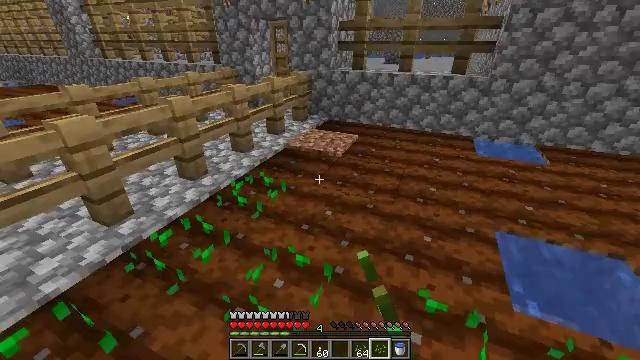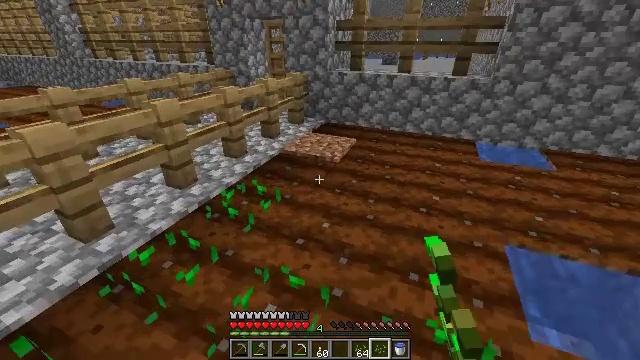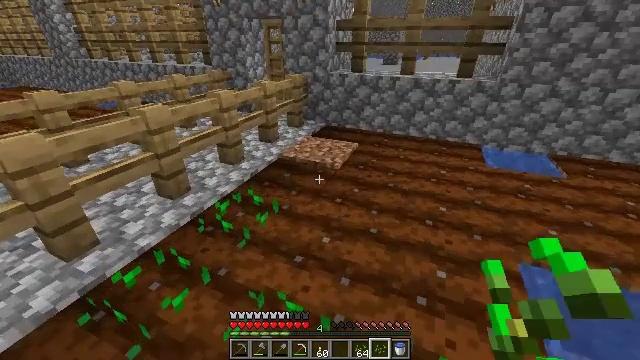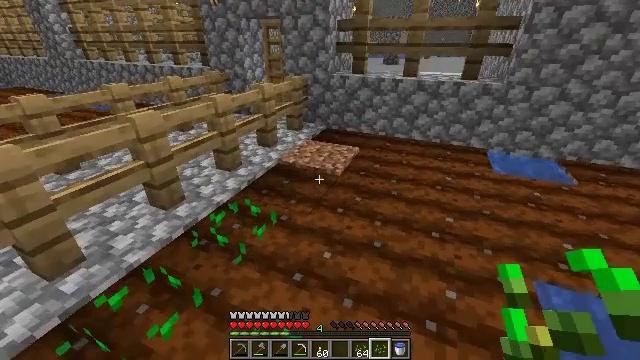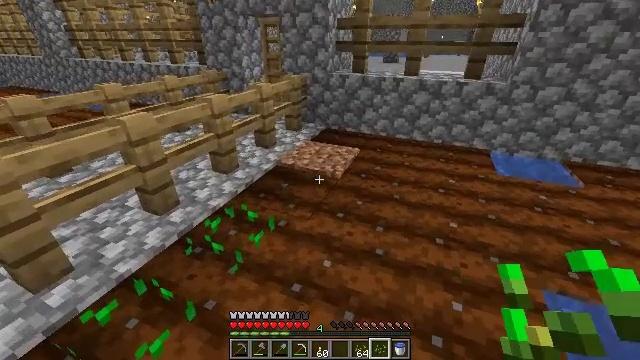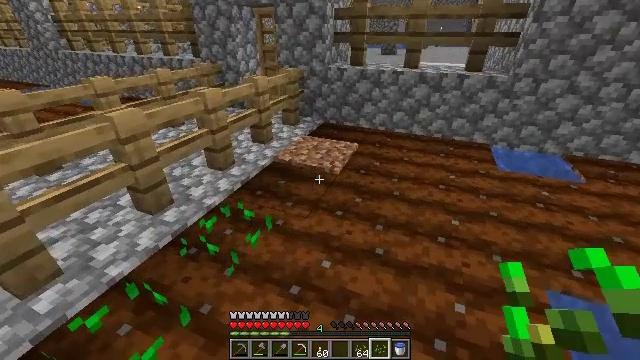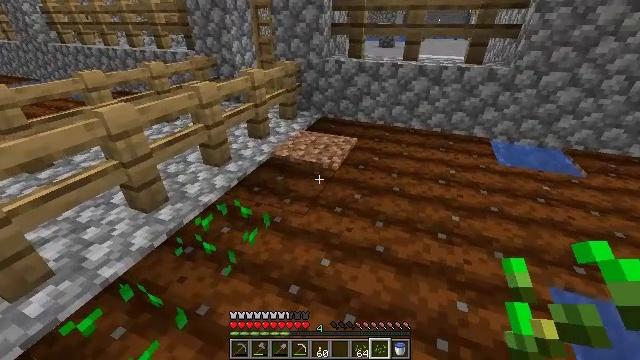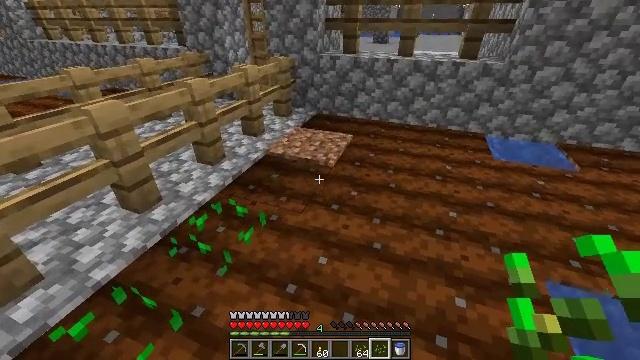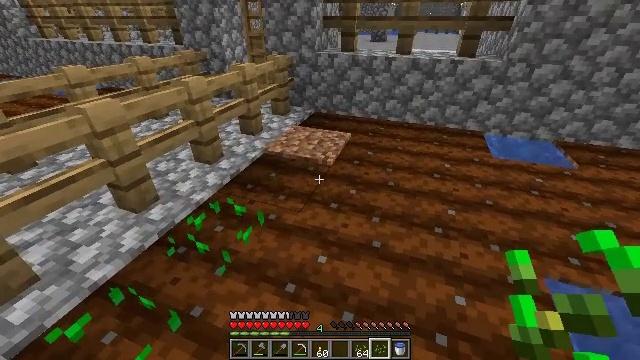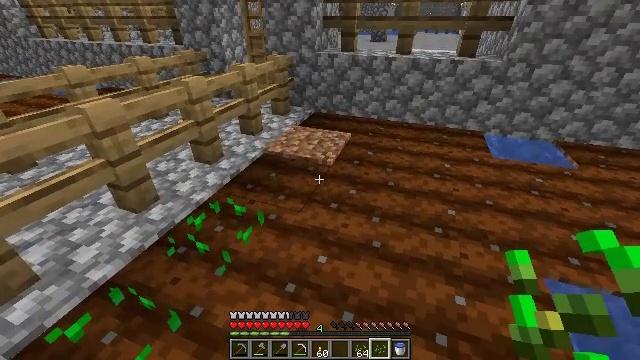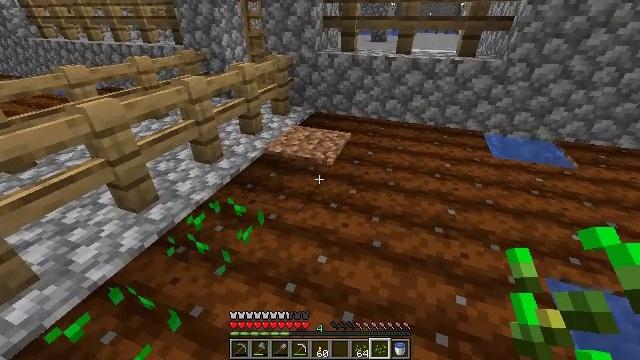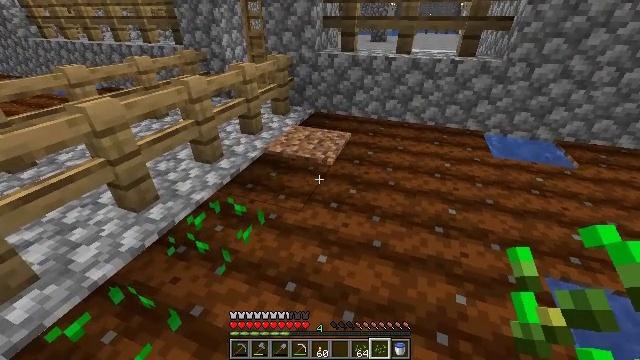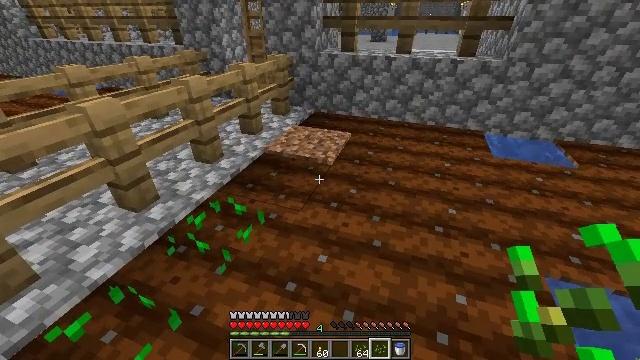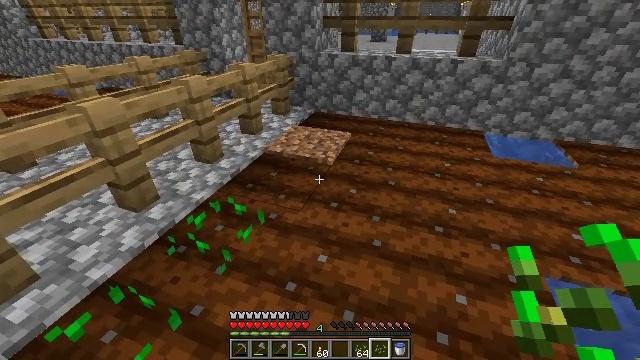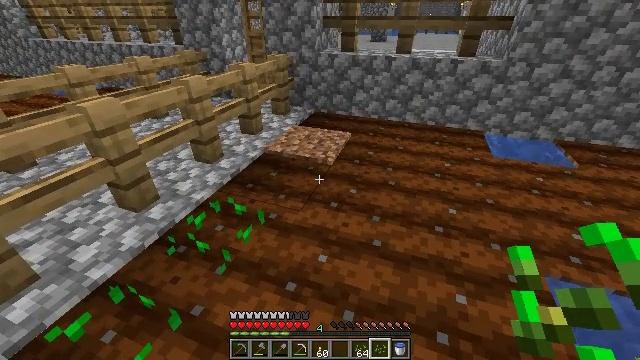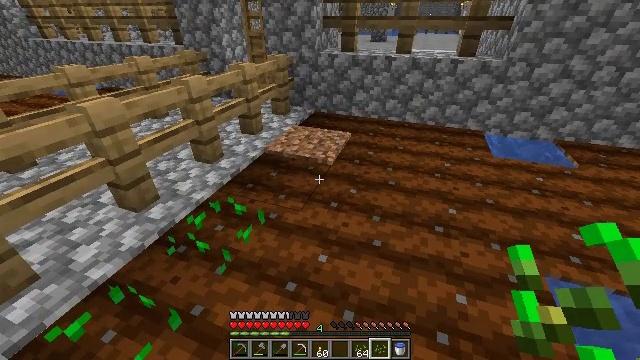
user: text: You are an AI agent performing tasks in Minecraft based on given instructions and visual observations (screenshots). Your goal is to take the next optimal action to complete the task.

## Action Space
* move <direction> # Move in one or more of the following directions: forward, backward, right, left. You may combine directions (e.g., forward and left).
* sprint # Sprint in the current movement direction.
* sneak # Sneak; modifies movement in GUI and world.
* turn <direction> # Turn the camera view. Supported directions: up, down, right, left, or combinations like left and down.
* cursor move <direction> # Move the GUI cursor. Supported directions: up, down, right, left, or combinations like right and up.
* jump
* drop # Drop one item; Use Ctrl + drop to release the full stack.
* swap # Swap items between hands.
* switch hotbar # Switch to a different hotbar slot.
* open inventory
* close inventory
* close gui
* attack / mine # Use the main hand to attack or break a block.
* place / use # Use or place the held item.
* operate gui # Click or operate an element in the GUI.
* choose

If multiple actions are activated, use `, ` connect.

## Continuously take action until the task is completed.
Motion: motion action
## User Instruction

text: Collect dirt by holding left button.
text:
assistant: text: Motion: move forward
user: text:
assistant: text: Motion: move forward
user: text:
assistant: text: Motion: move forward
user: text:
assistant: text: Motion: no_op
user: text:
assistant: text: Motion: turn down
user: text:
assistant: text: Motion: turn down
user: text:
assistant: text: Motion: turn right
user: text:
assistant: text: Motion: no_op
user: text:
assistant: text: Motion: no_op
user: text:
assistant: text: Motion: no_op
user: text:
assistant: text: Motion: no_op
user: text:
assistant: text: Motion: no_op
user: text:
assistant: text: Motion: no_op
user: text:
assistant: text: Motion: no_op
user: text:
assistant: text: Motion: no_op
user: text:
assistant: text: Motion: no_op
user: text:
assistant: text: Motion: no_op
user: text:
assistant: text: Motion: no_op
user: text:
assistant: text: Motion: no_op
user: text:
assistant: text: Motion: no_op
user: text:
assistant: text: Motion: no_op
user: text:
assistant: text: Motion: no_op
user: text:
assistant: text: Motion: no_op
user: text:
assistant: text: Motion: no_op
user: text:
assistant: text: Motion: no_op
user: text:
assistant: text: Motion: no_op
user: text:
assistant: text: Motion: no_op
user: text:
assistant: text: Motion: no_op
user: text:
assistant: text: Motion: no_op
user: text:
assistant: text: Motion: no_op